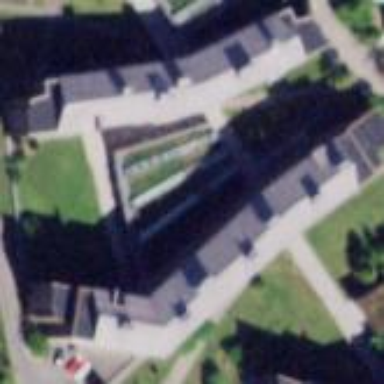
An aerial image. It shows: Dormitory building.